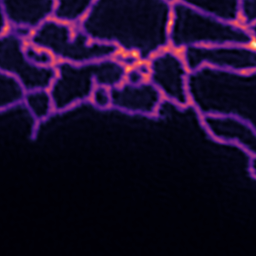
Label: Super-resolution ER image